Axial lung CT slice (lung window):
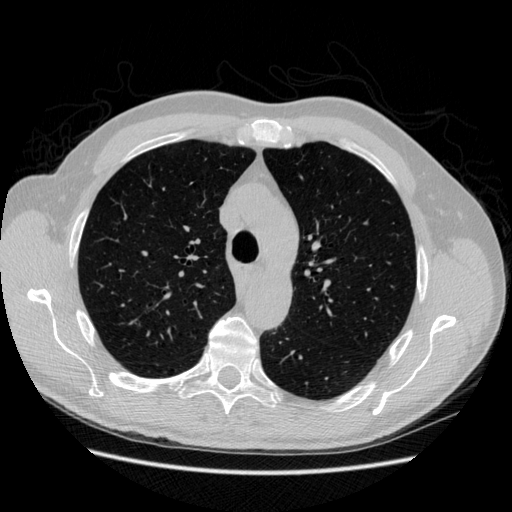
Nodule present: no